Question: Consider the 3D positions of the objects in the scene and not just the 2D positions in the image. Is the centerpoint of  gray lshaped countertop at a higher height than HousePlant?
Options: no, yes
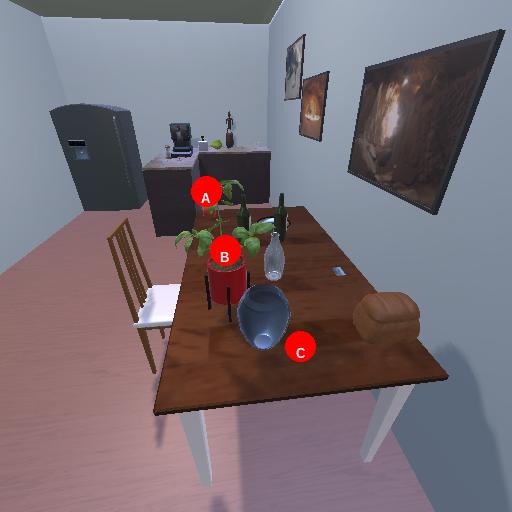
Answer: no